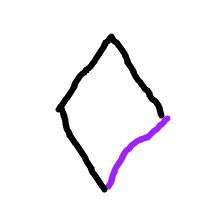
Shape: rhombus